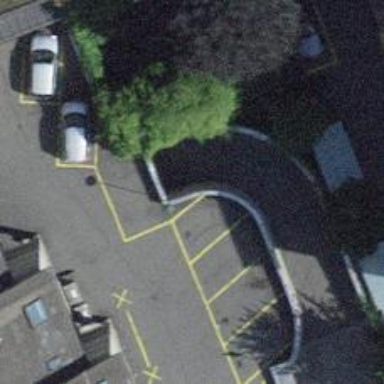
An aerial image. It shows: Parking entrance.